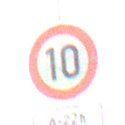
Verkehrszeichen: Geschwindigkeit10
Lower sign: ZeitangabenMitBeschraenkungAufWochentage4
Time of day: SunriseSunset
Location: Outdoor (Nature)
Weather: PartlyCloudy
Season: NotSpecified
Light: Natural